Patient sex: M
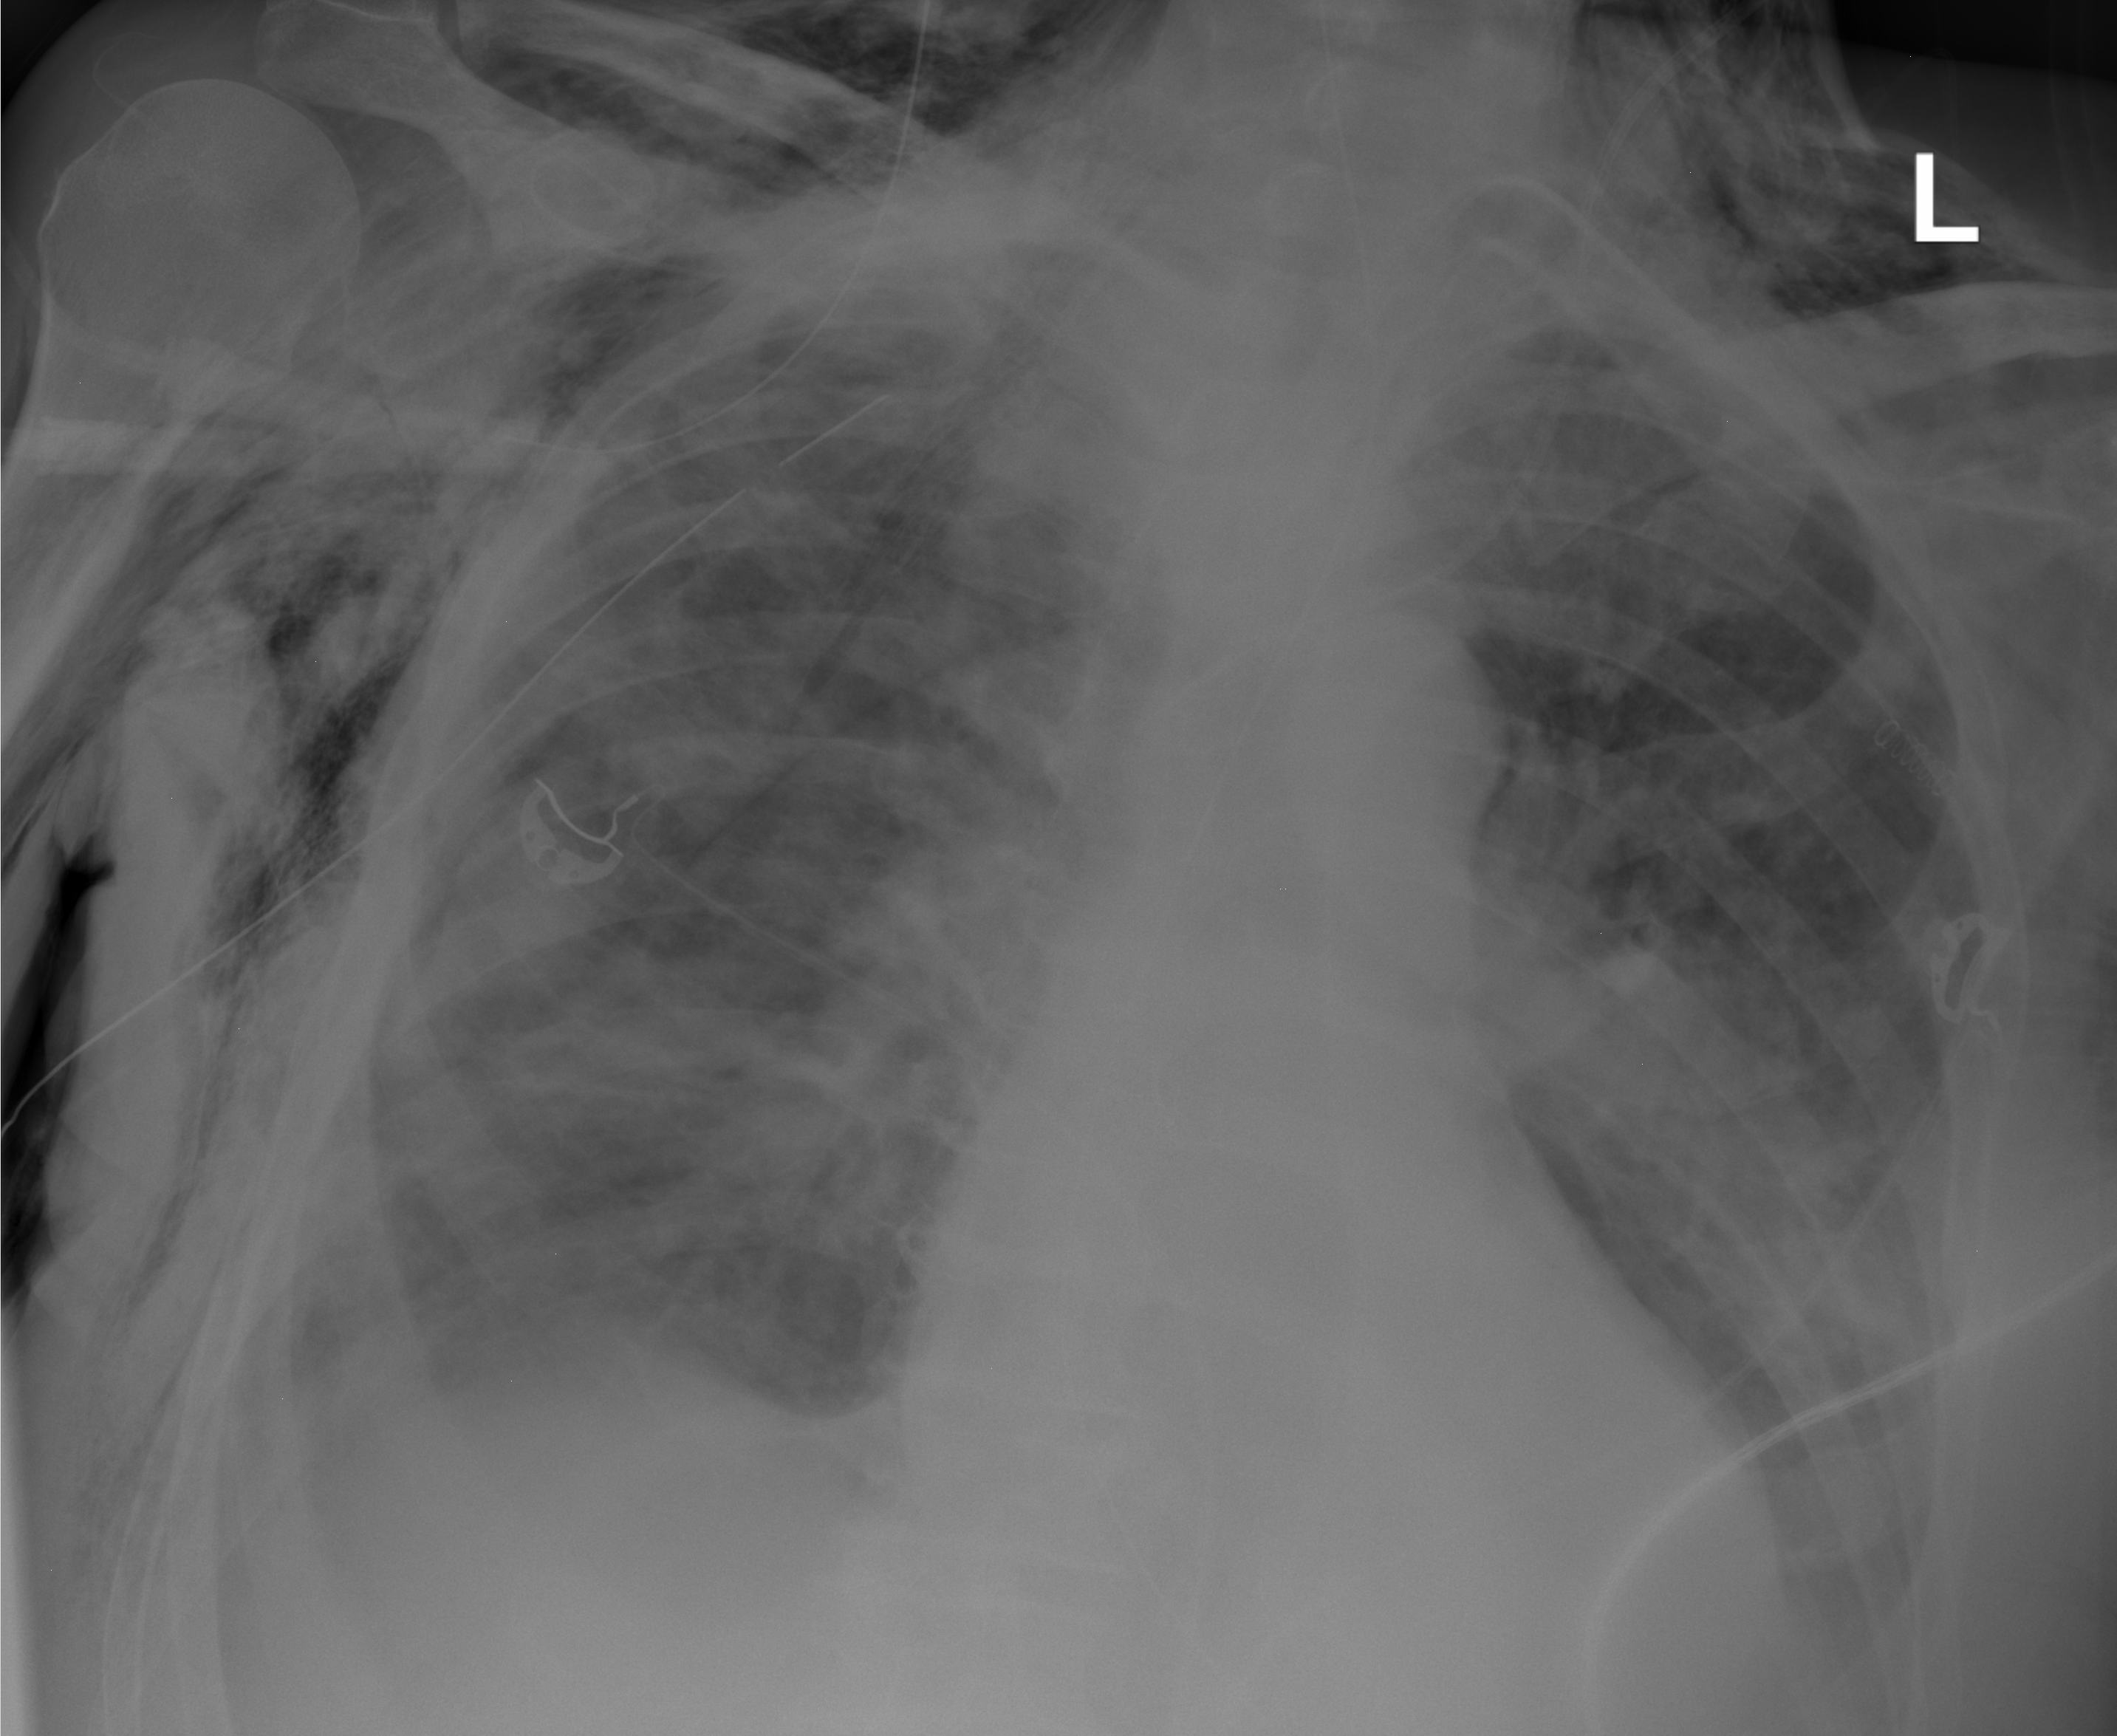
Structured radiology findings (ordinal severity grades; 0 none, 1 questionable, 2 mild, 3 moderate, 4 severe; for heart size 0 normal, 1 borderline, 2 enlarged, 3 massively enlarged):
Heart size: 2
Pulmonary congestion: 1
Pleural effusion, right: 2
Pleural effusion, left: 2
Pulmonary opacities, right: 2
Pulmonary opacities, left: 2
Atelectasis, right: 2
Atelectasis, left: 3